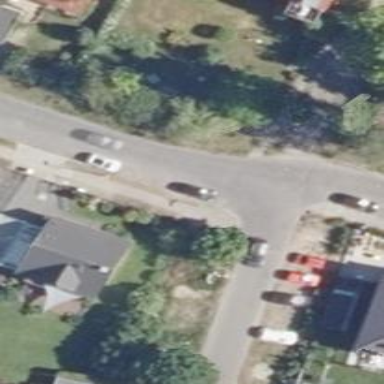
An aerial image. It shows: Residential road.